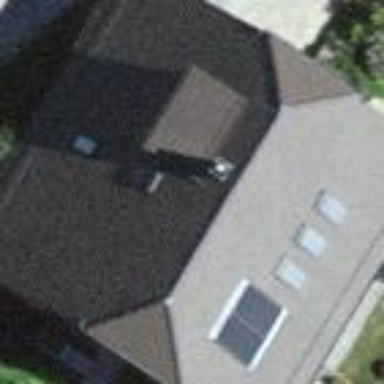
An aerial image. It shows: Residential building with half-hipped roof shape.